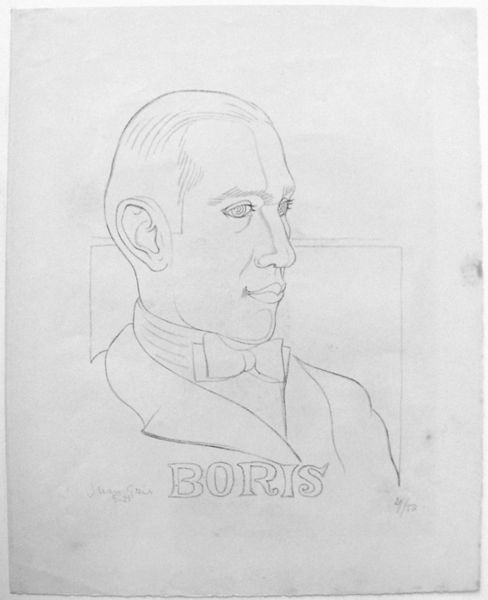
Titel: Boris
Künstler: Juan Gris
Standort: Karlsruhe
Institution: Staatliche Kunsthalle Karlsruhe
Schlagwörter: kopf, mann, schatten, weiß, fenster, frisur, grau, haar, hell, hintergrund, mund, nase, ohr, profil, schwarz, skizze, stirn, stuhl, zeichnung, blick, rock, schleife, anzug, hemd, jacke, augen, gesicht, kragen, mensch, rahmen, bildnis, hals, herr, portrait, porträt, signatur, auge, haare, mantel, blatt, augenbrauen, bruststück, kinn, lippen, ohren, scheitel, schulter, klar, schrift, papier, lehne, hart, grafik, graphik, linien, frack, einfach, salon, krawatte, streng, brauen, büste, seitenansicht, glatt, augenbraue, dreiviertelprofil, fleige, fliege, jackett, revers, dünn, masche, wimpern, umriss, name, gentleman, rechteck, linie, kohle, minimalistisch, schwarz-weiss, radierung, gross, text, buchstaben, strich, selbstbildnis, bleistift, stehkragen, darstellung, nasenloch, schematisch, stift, geheimratsecken, kurz, bleistiftzeichnung, karton, schlips, halbprofil, expressiv, profan, leicht, schüler, art deco, quadrat, fragil, wort, sizze, graphit, ruhend, phren, abendrobe, namenszug, haargel, ende 19. jahrhundert, augend, becker, bleistigt, süffisant, 1920, boris, jache, nameçfliege, glatze#, cubistisch, slips, halb bis dreiviertelprofil, aslon, jelzin, haar ohr